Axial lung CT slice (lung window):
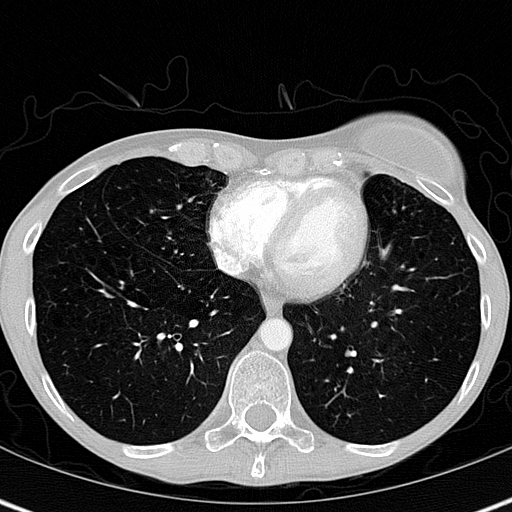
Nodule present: no